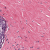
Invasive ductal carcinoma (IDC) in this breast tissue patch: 0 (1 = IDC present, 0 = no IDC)